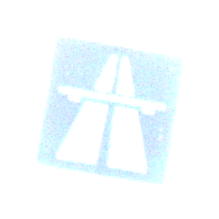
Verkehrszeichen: Autobahn
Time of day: MorningAfternoon
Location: Outdoor (Nature)
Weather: PartlyCloudy
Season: NotSpecified
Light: Natural